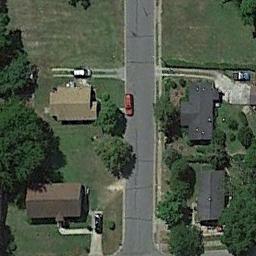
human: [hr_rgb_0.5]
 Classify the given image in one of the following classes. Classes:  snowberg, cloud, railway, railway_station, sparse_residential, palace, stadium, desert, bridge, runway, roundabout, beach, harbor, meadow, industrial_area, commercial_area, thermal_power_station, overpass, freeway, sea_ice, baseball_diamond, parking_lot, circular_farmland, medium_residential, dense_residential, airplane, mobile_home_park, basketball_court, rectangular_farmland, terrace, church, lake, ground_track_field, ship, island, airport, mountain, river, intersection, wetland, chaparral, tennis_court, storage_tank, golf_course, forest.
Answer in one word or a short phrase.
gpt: medium_residential